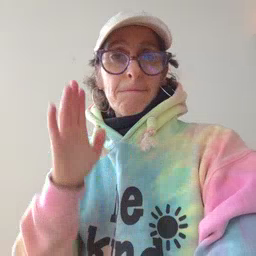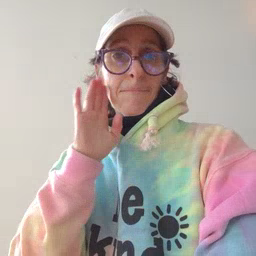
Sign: bedroom